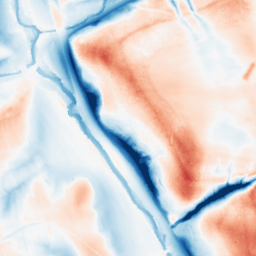
Category: classical
Decomposition family: gaussian_anisotropic
Decomposition parameters: sigma_x: 20
sigma_y: 10
Upsampling method: bicubic
Upsampling parameters: scale: 8
Upsampling scale: 8